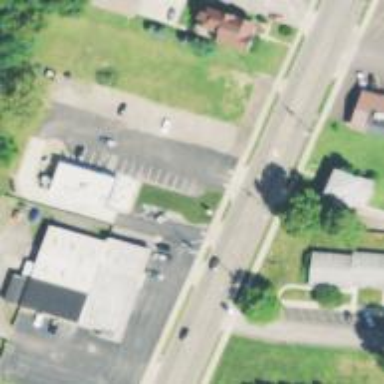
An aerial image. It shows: Unmarked road crossing.